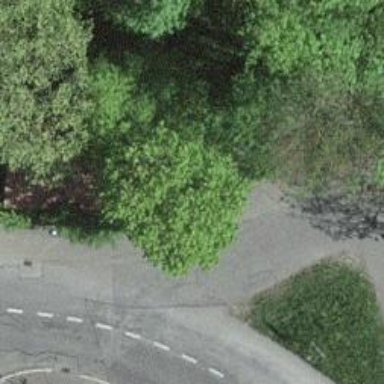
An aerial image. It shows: Brown bench in the vicinity.